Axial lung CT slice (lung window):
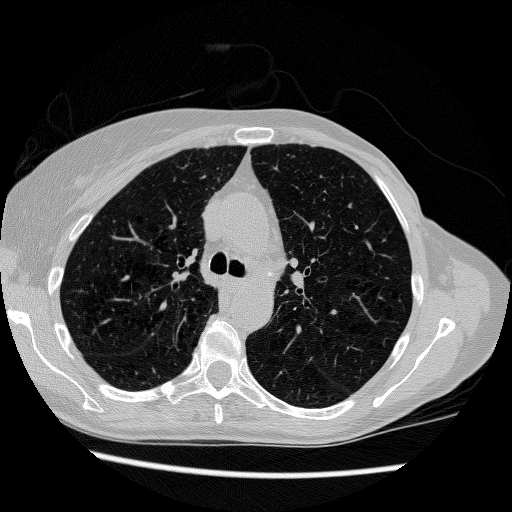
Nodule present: no